Interaction volume radius: 5 \u00c5
Interaction volume height: 30 \u00c5
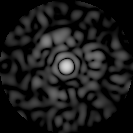
Disorder parameter: 0.8366